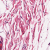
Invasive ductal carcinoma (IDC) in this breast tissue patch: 0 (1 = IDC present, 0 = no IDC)